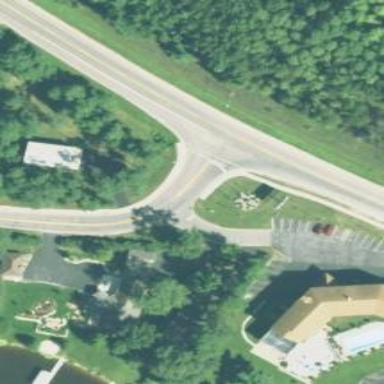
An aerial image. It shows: Road with stop sign.